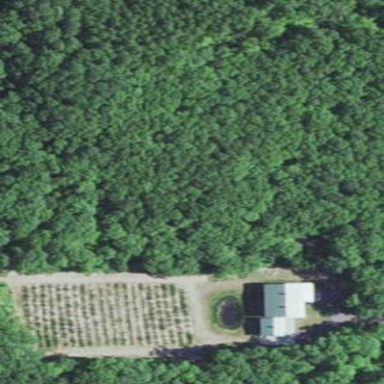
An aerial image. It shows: Orchard.